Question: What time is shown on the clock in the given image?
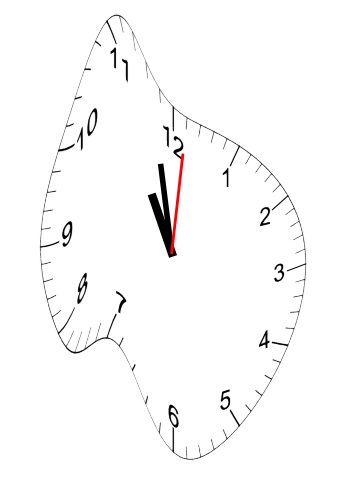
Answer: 10:58:01